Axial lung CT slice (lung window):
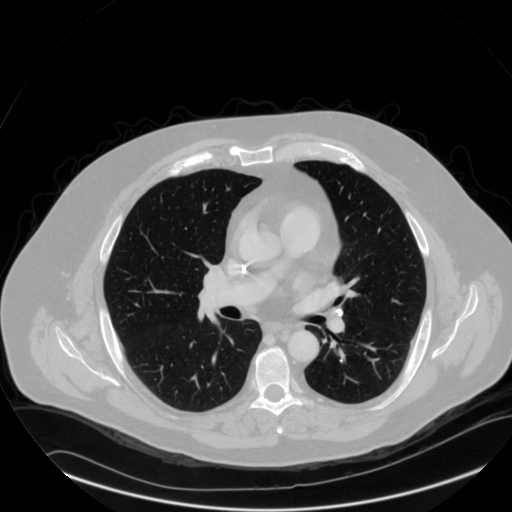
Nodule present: no